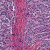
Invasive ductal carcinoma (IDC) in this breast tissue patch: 1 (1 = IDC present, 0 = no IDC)